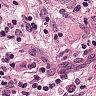
Metastatic tissue present: yes